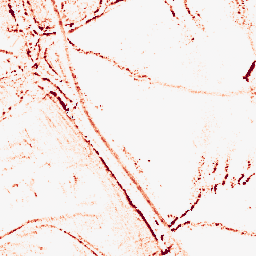
Category: morphological
Decomposition family: morphological_rect
Decomposition parameters: operation: opening
width: 5
height: 5
Upsampling method: quartic
Upsampling parameters: scale: 2
Upsampling scale: 2